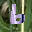
Label: 6